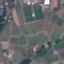
Label: PermanentCrop